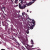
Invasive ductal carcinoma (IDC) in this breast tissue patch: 0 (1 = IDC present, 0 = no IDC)